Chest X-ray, PA view. Patient: 42 years old, sex F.
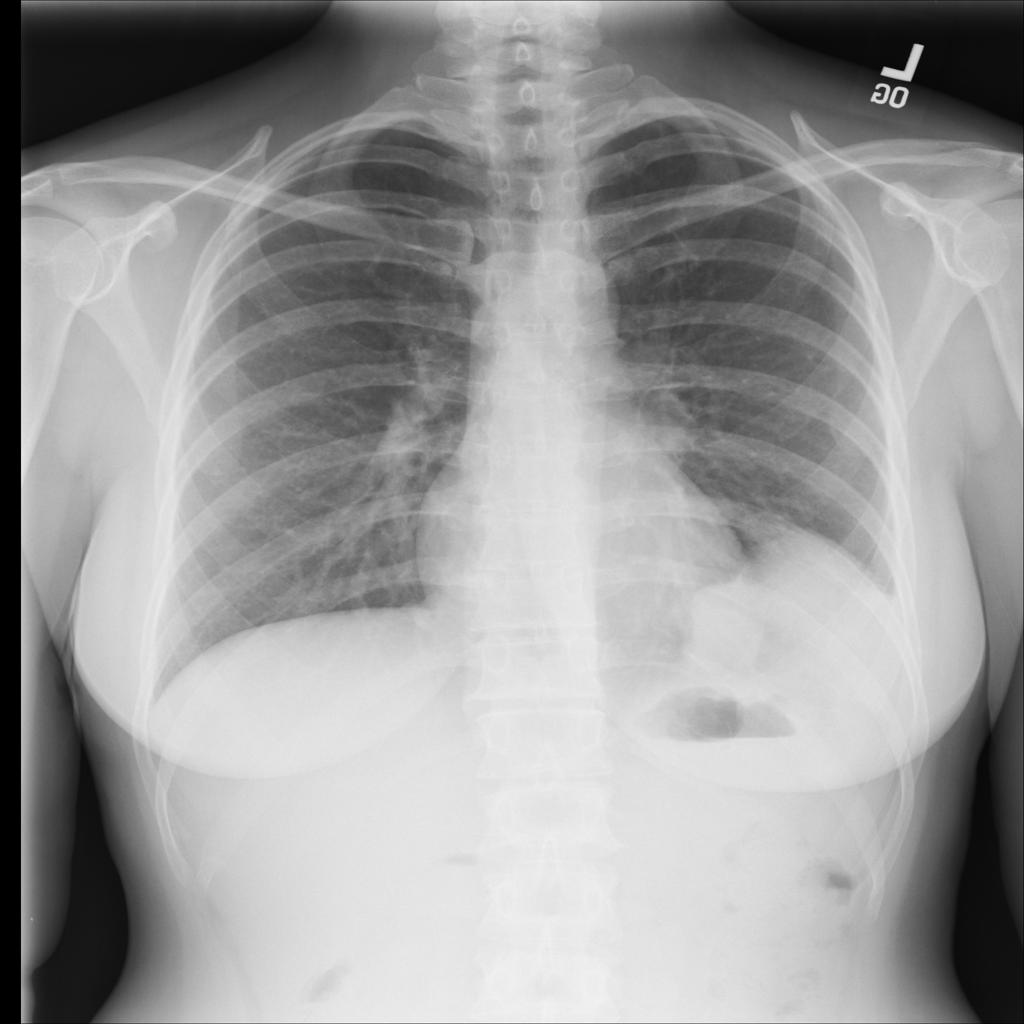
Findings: No Finding